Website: ulta-beauty
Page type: customer-info-address
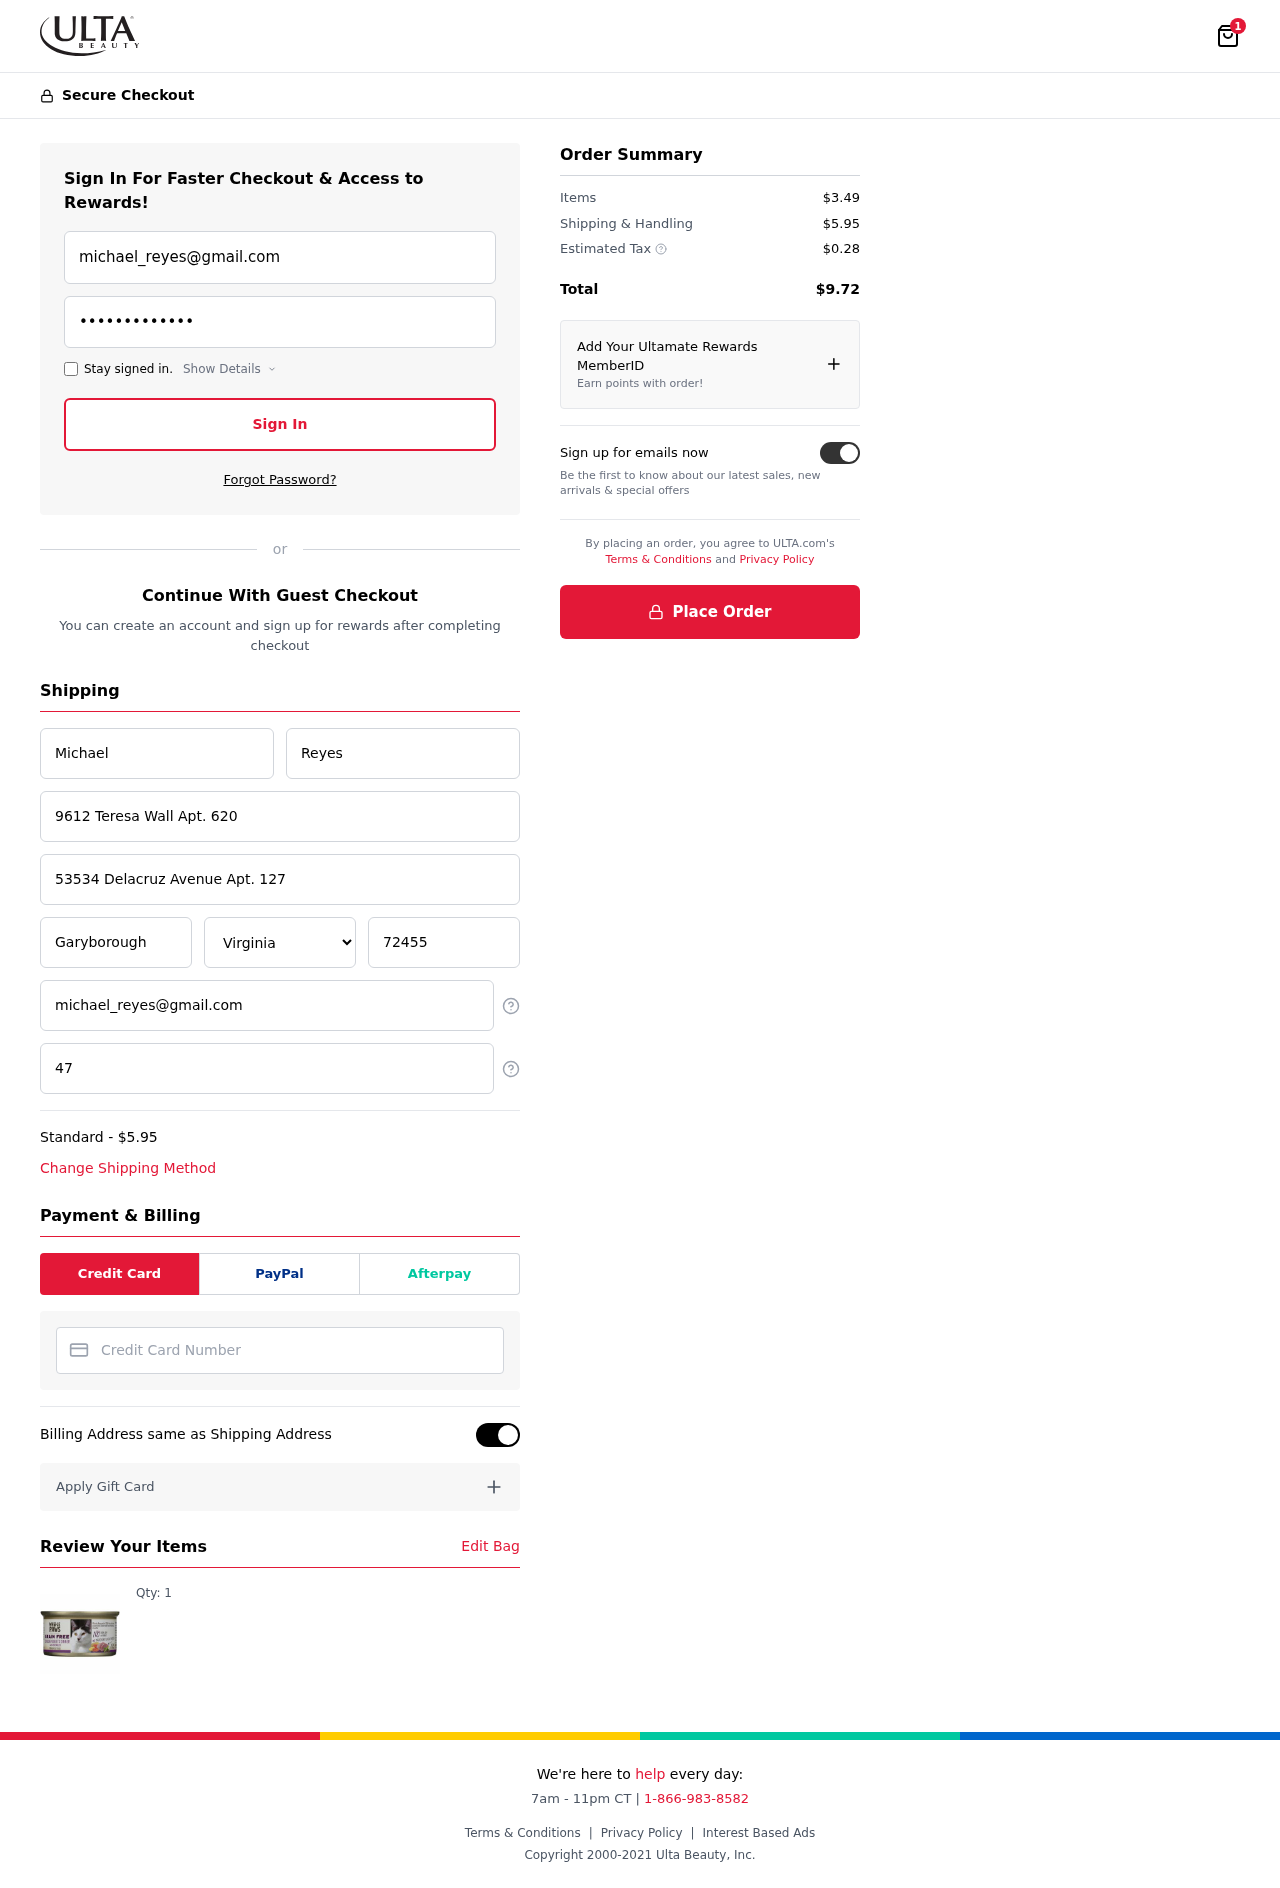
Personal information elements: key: PII_CARD_NUMBER
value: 3485 4114 5478 883
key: PII_CITY
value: Garyborough
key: PII_EMAIL
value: michael_reyes@gmail.com
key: PII_FIRSTNAME
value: Michael
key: PII_LASTNAME
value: Reyes
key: PII_PHONE
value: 4762024442
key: PII_POSTCODE
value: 72455
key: PII_STATE
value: Virginia
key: PII_STREET
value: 9612 Teresa Wall Apt. 620
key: PII_STREET2
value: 53534 Delacruz Avenue Apt. 127
Product elements: key: PRODUCT1_QUANTITY
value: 1
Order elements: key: ORDER_NUM_ITEMS
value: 1
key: ORDER_SHIPPING_COST
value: $5.95
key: ORDER_ITEMS_TOTAL
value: $3.49
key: ORDER_SHIPPING_COST2
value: $5.95
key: ORDER_TAX
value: $0.28
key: ORDER_TOTAL
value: $9.72